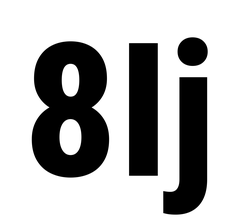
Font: Roboto_Condensed_ExtraBold